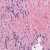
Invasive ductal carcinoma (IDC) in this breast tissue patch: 1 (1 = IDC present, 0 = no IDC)